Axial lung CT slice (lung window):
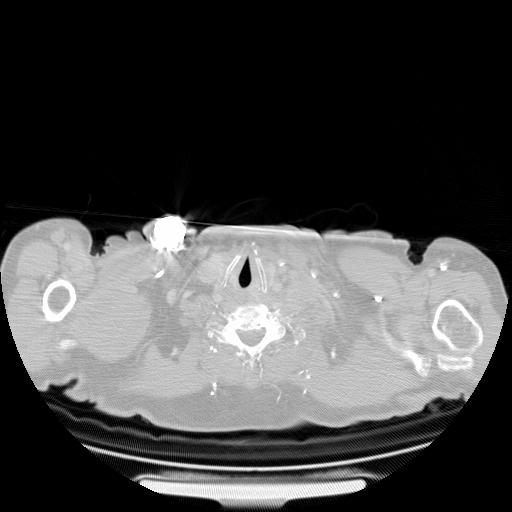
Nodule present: no